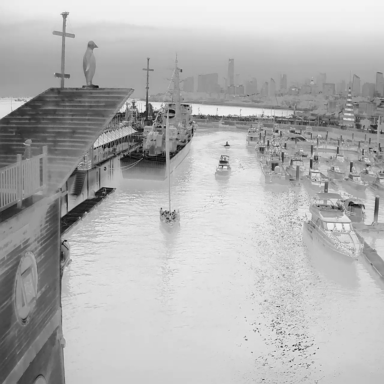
There are 18 objects shown in the infrared image, including three sailboats, and 15 canoes.